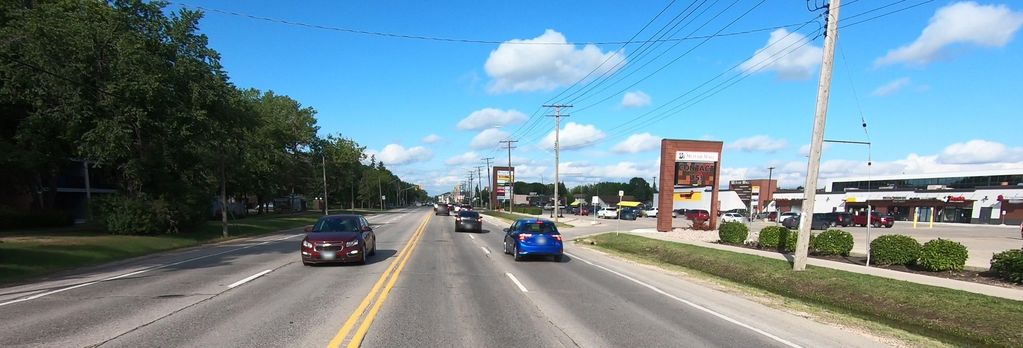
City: winnipeg